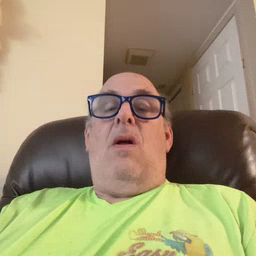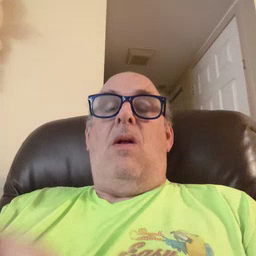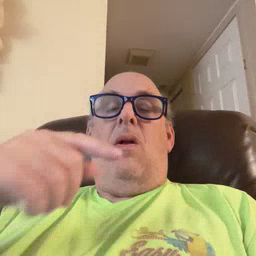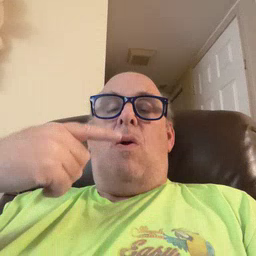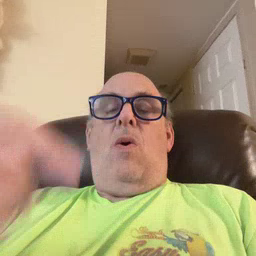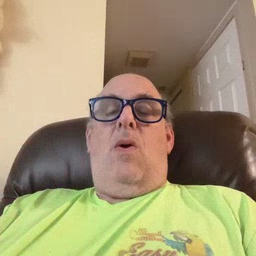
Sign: go